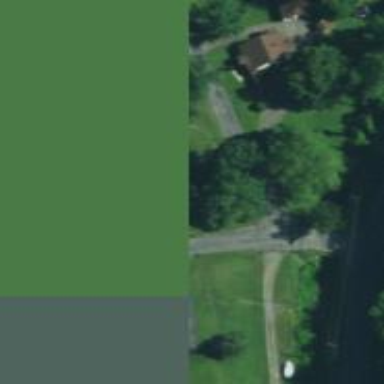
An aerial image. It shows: Driveway.